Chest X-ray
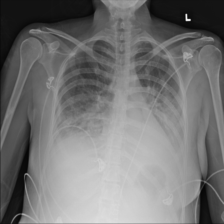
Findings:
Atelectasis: positive
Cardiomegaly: negative
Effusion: positive
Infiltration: positive
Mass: negative
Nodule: negative
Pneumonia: negative
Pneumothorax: negative
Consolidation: positive
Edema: negative
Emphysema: negative
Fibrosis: negative
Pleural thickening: negative
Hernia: negative